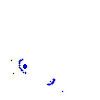
Particle: electron